Interaction volume radius: 10 \u00c5
Interaction volume height: 35 \u00c5
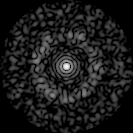
Disorder parameter: 0.8294